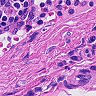
Metastatic tissue present: no